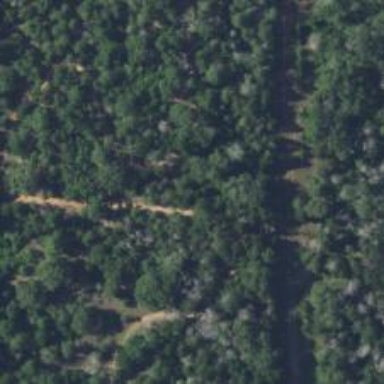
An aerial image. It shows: Path with excellent trail visibility.